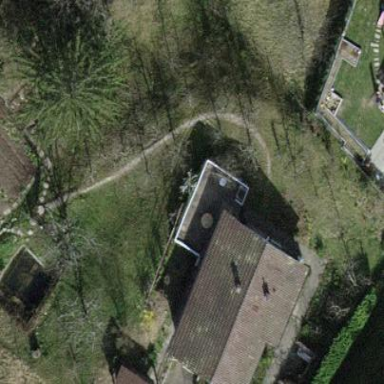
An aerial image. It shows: Garden surrounded by fence.